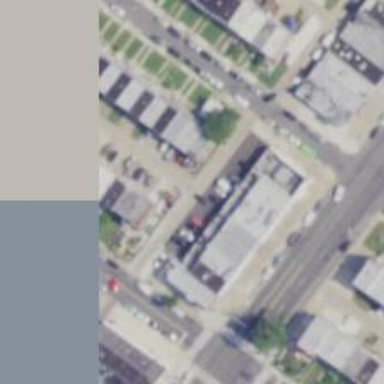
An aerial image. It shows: Alley classified as service road.